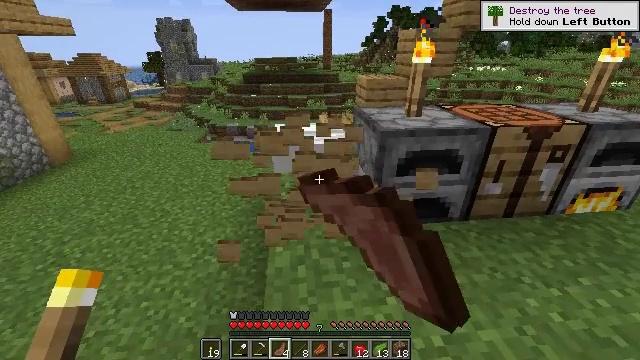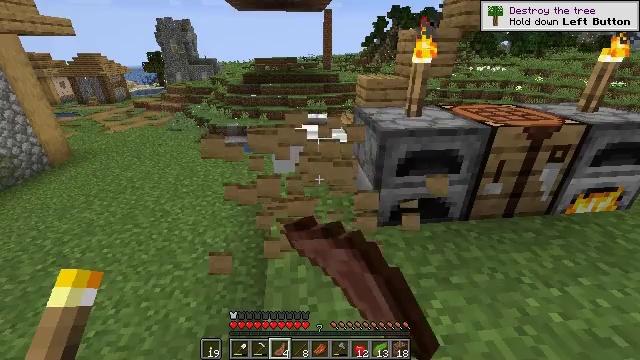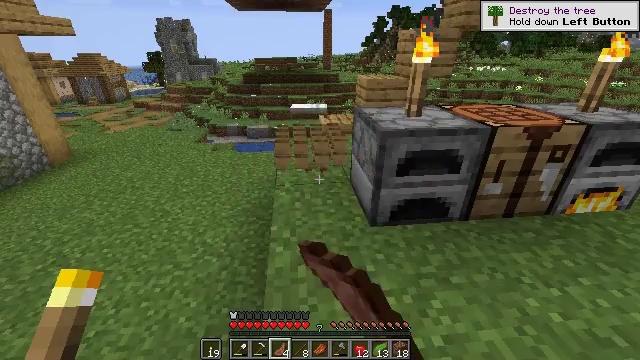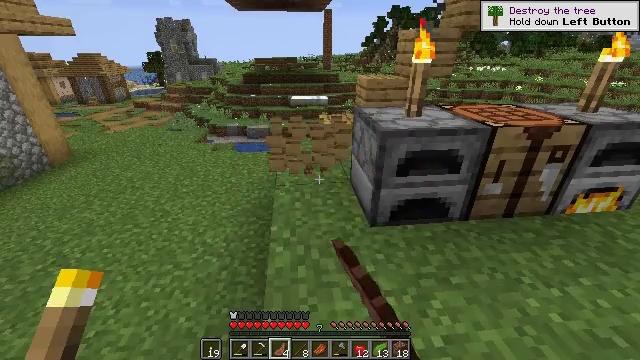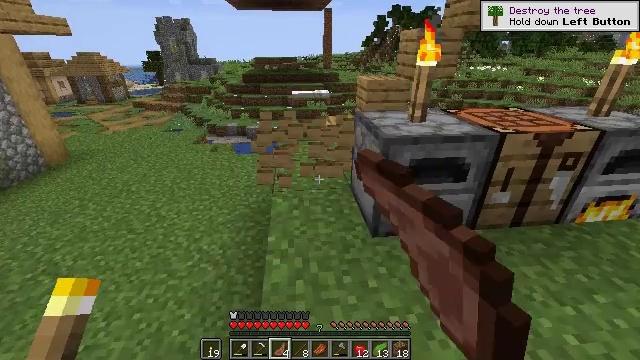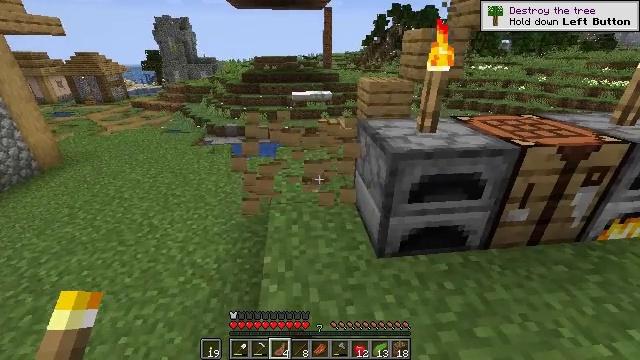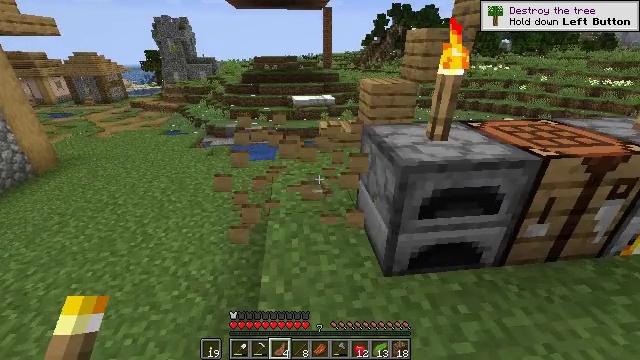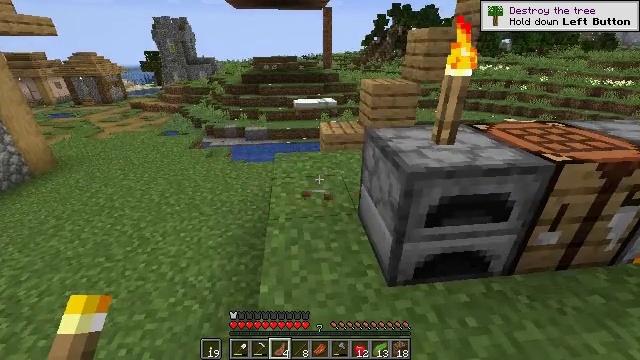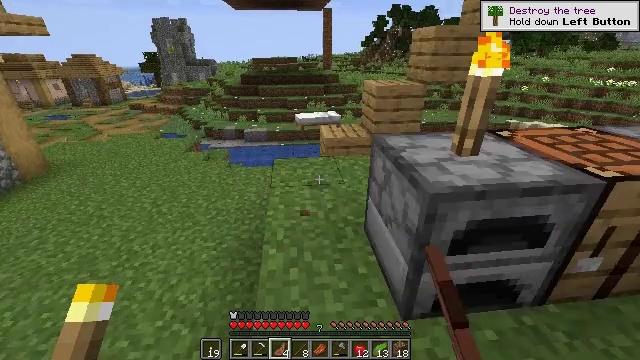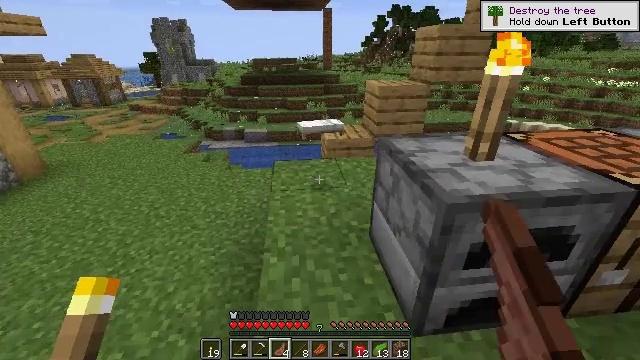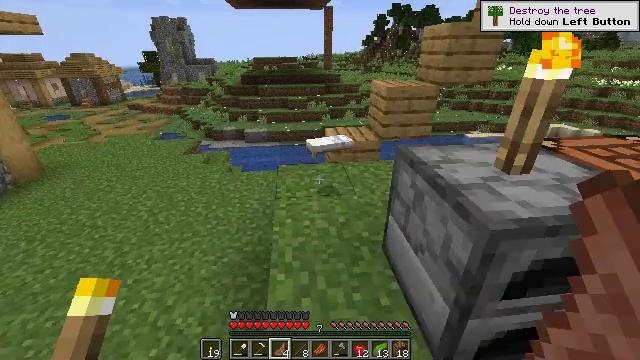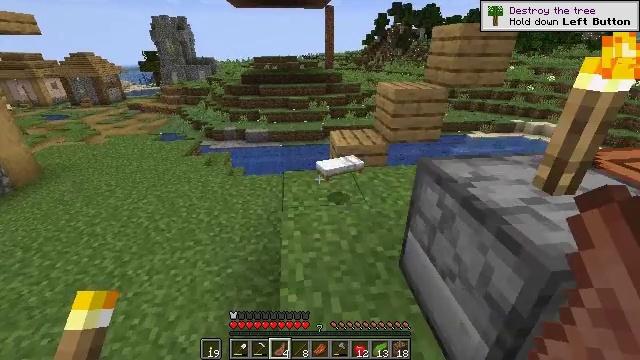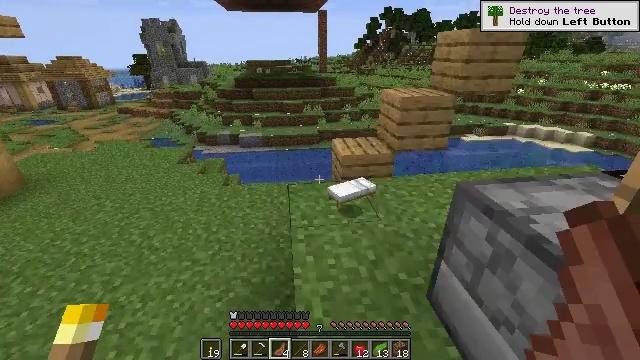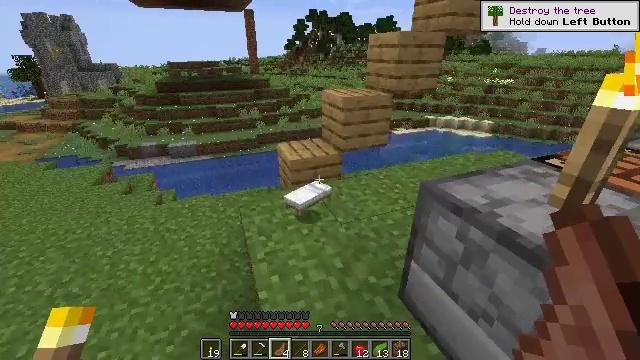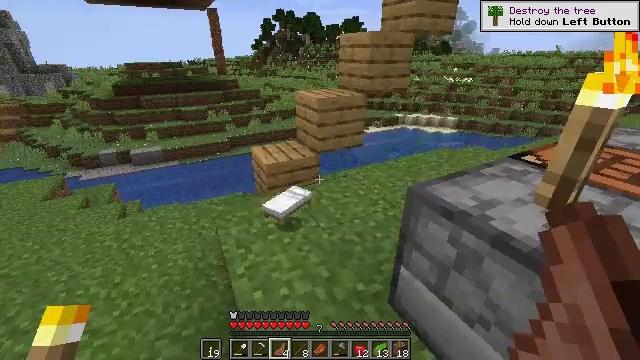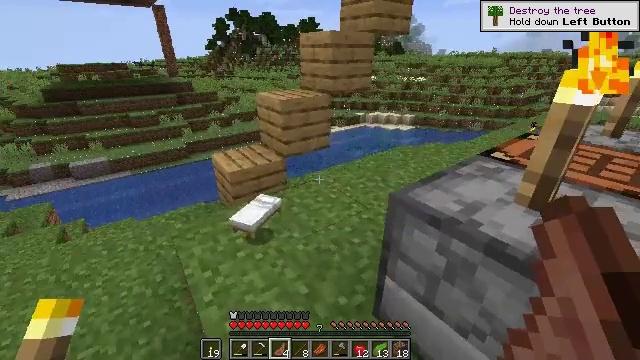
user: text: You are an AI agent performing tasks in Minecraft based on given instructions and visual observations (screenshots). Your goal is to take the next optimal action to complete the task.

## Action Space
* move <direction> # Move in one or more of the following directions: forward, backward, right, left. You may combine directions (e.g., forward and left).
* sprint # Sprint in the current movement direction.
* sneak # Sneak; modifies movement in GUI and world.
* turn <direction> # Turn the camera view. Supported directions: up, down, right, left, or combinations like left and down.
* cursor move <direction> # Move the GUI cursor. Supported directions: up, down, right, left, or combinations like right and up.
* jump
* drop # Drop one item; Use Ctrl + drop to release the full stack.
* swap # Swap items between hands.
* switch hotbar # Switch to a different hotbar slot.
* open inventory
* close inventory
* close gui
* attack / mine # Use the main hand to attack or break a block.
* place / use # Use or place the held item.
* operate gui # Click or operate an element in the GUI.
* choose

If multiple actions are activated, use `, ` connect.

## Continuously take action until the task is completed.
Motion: motion action
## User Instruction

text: craft item air
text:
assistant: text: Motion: attack / mine
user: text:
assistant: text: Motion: attack / mine
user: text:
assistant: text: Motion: move forward, attack / mine
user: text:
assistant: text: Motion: move forward
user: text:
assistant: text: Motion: move forward
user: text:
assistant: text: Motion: move forward
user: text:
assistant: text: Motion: move forward
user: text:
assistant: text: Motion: move forward
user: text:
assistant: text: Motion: move forward and move left
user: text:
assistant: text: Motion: move forward and move left
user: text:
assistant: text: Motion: move forward and move left
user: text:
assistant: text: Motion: move forward and move left, turn right
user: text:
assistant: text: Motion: move forward and move left, turn right
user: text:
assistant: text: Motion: move forward, turn right
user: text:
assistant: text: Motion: move forward, turn right
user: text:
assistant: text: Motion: move forward, turn right
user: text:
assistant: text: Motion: no_op
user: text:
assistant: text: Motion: no_op
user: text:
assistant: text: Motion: no_op
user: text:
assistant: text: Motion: no_op
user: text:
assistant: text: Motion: no_op
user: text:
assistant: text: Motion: no_op
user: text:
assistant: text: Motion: no_op
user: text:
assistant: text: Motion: no_op
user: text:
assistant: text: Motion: no_op
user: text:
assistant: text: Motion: turn right and down
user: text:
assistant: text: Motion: turn right
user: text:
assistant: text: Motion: turn right and down
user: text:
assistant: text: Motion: turn right
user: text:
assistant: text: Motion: no_op